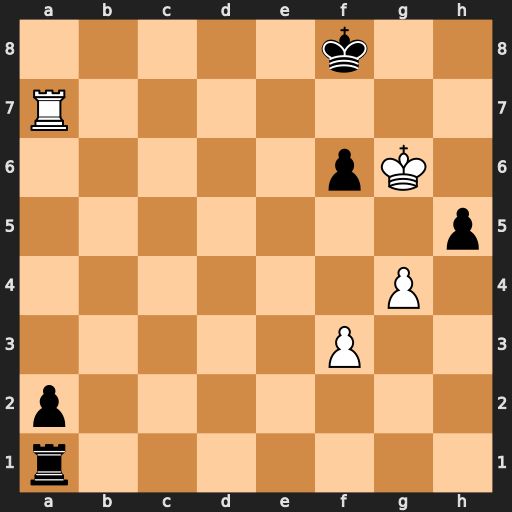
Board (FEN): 5k2/R7/5pK1/7p/6P1/5P2/p7/r7
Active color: w
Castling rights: -
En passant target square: -
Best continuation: Kxf6 Re1 Rxa2